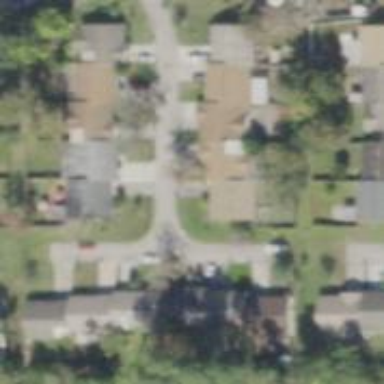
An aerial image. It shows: Residential road.